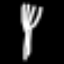
Label: fork